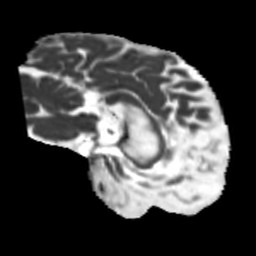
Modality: MD
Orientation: sagittal
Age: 56
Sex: male
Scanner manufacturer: siemens
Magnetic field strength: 3 T
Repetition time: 5.25 s
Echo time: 0.08 s